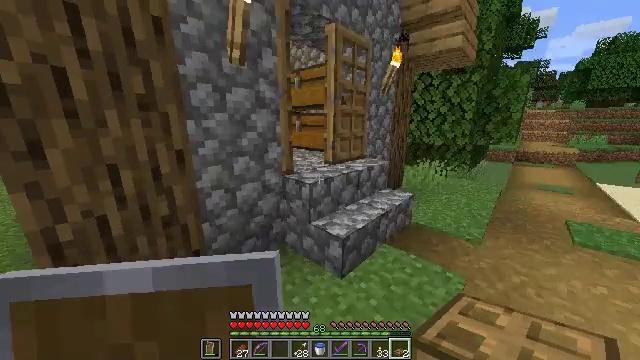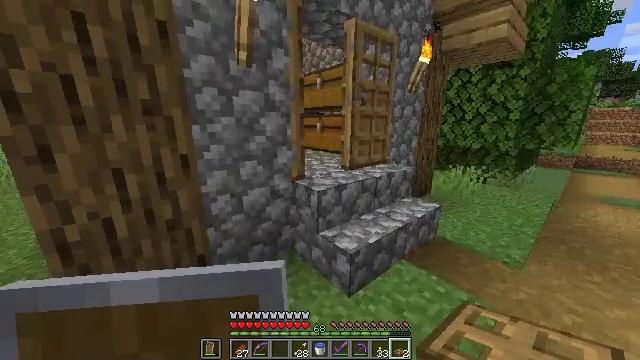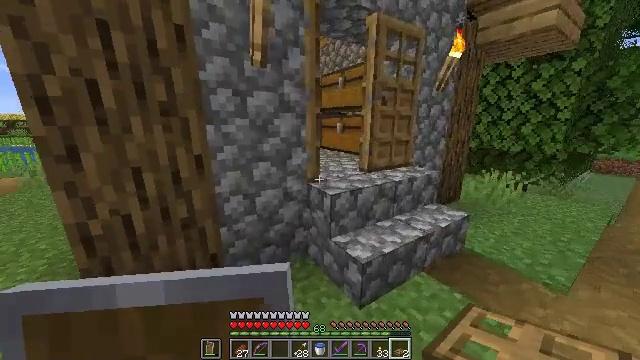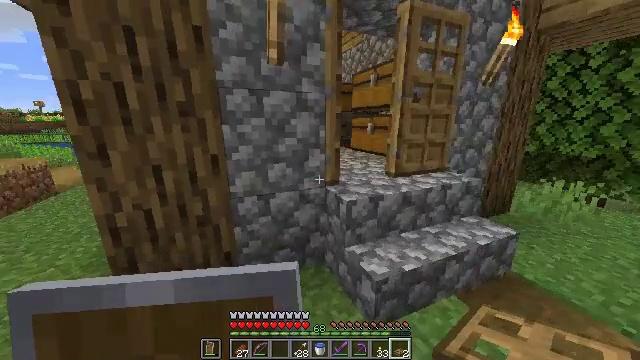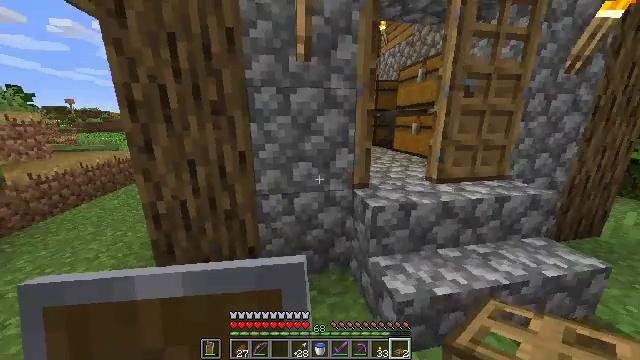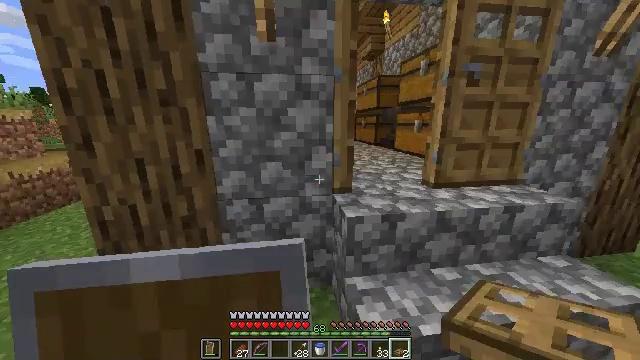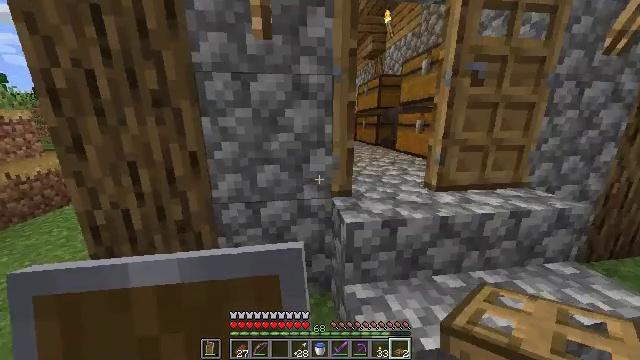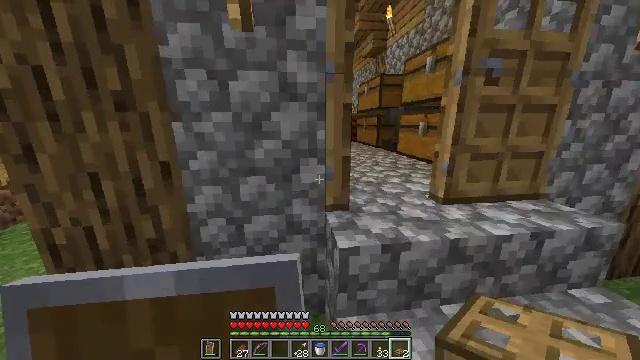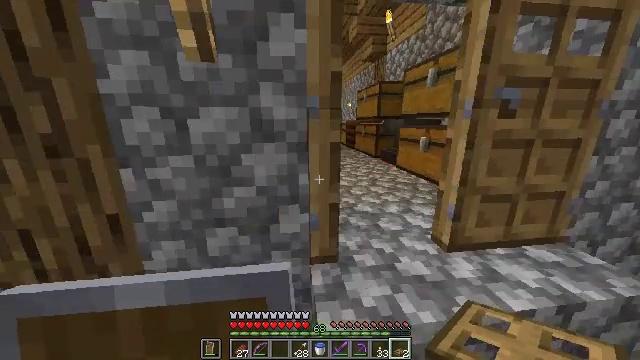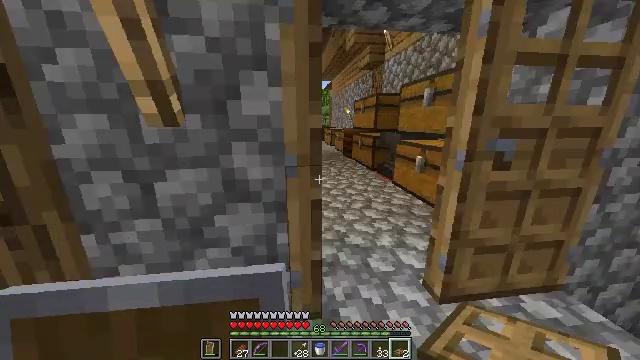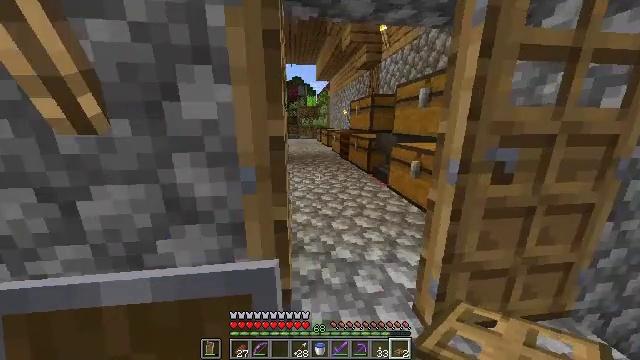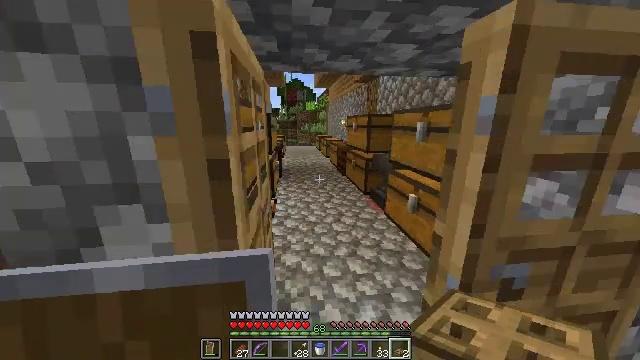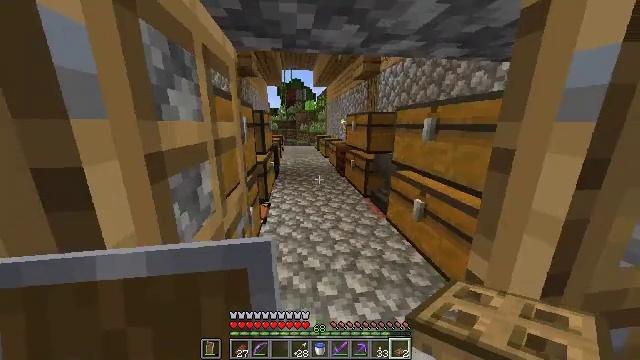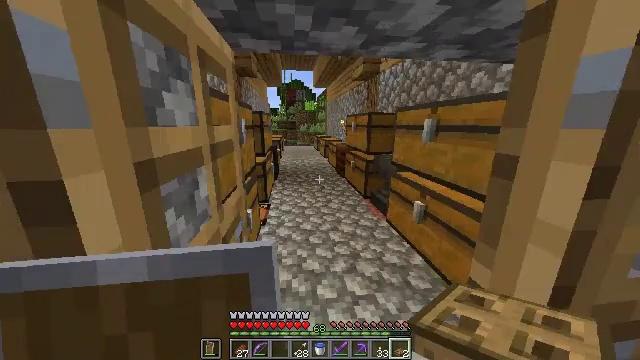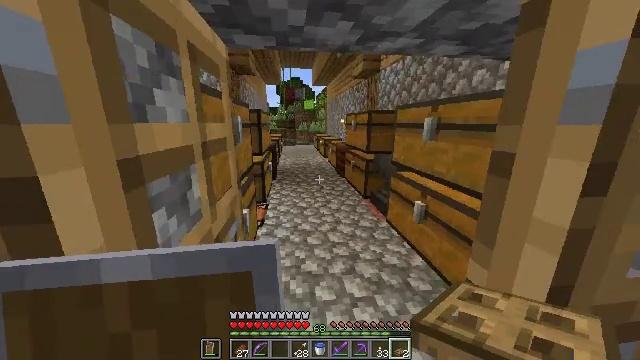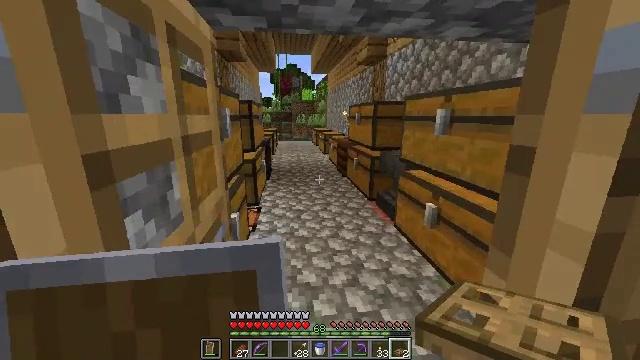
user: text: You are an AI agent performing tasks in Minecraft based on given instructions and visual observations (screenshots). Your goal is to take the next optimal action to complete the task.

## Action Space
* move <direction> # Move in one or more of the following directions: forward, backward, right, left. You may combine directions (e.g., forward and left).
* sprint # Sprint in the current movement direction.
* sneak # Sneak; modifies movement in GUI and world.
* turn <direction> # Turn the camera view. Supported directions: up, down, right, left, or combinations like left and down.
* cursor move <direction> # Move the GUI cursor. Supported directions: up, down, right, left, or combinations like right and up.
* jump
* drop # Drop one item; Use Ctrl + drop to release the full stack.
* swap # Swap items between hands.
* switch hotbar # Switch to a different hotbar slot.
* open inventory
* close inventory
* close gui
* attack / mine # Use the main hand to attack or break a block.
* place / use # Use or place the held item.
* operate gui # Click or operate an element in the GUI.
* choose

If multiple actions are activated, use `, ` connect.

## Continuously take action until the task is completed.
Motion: motion action
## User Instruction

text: Combat the cow.
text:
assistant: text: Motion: move forward and move right, turn left
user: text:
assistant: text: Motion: move forward and move right, turn left
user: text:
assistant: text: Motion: move forward and move right, turn left
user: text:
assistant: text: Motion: move forward and move right, turn left
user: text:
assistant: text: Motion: move forward, turn left
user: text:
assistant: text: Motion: move forward
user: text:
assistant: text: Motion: move forward
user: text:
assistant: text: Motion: move forward and move right
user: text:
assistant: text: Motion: move forward and move right
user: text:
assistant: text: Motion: move forward
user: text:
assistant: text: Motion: move forward
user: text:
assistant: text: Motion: move forward
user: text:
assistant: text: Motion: no_op
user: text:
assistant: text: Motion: no_op
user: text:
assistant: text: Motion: no_op
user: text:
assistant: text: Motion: no_op
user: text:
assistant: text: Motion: no_op
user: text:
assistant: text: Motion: move forward
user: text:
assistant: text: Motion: move forward
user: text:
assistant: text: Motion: move forward
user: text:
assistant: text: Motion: move forward
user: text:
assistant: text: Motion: move forward
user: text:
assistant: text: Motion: move forward
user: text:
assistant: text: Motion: move forward
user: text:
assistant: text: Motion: move forward
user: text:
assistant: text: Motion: move forward
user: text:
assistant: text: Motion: no_op
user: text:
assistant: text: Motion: no_op
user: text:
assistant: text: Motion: no_op
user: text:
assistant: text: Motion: turn down